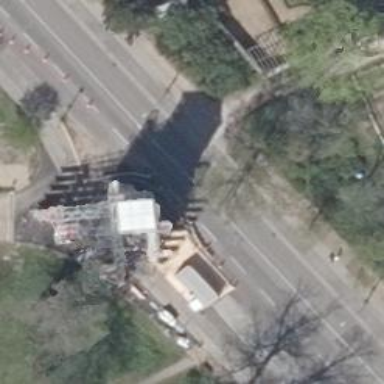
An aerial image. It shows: Obelisk memorial.